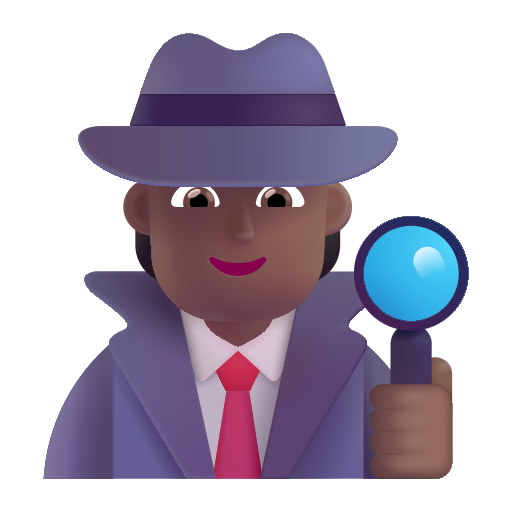
detective color  dark